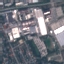
Land use / land cover: Industrial